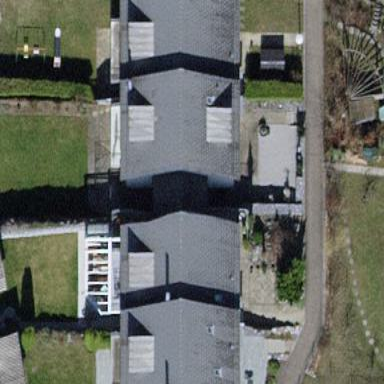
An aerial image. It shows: Building with tiled roof.